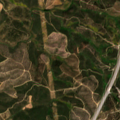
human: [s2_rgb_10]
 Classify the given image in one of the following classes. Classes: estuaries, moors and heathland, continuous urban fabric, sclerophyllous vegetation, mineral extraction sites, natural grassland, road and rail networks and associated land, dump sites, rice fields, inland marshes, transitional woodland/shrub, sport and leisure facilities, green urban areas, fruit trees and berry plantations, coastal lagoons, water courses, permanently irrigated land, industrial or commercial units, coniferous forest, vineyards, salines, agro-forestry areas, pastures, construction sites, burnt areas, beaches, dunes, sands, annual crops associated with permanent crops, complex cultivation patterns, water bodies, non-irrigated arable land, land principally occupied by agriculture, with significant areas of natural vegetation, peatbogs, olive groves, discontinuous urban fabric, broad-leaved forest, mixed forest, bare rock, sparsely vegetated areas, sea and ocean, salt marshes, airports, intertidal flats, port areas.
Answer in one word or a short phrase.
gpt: land principally occupied by agriculture, with significant areas of natural vegetation, mixed forest, moors and heathland, transitional woodland/shrub